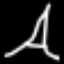
Label: The Eiffel Tower